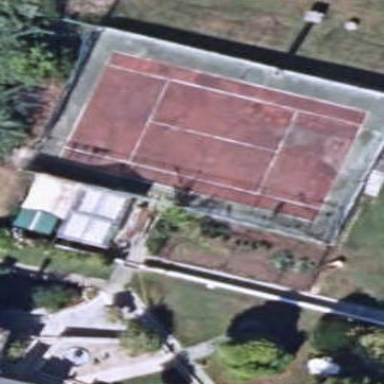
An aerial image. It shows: Tennis court on the leisure land pitch.